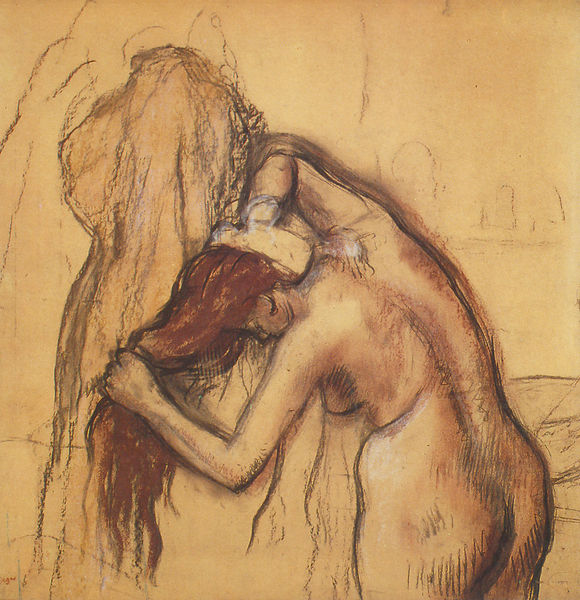
Titel: Frau sich abtrocknend
Künstler: Edgar Degas
Institution: Houston, Museum of Fine Arts
Schlagwörter: akt, hand, nackt, wasser, frauen, grob, braun, frau, hintergrund, kreide, rücken, schwarz, skizze, vordergrund, zeichnung, arme, hände, haare, lange haare, gebeugt, kamm, schattierung, handtuch, abgewandt, waschen, kohle, bürste, verwischt, bürsten, nde, simpel, h, haarwäsche, abgewangt